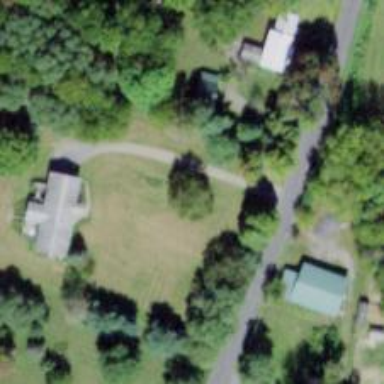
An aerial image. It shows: Driveway.